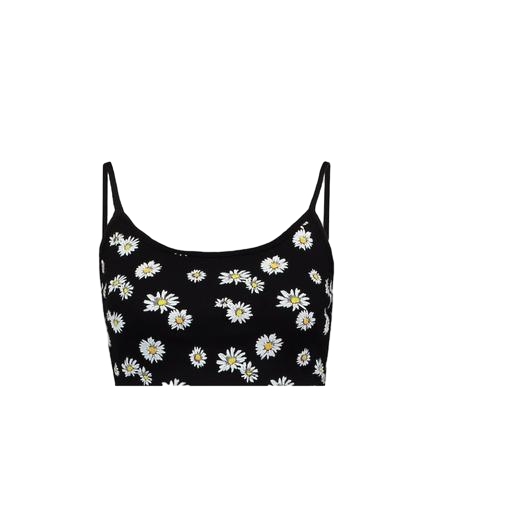
crop top, bra top, black floral crop top, white background